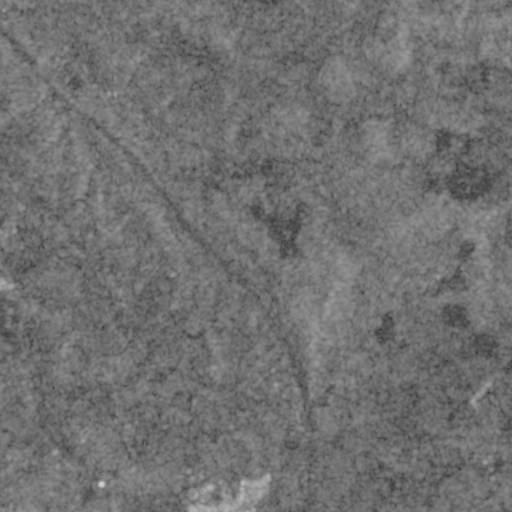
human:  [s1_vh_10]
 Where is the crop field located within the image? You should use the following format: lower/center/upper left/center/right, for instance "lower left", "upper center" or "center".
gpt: The crop field is located in the center right of the image.
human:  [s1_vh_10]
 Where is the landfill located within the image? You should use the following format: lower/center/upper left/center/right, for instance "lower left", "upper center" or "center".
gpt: The landfill is located in the lower right of the image.
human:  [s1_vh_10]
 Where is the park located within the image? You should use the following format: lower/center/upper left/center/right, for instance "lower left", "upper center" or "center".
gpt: The park is located in the center left of the image.
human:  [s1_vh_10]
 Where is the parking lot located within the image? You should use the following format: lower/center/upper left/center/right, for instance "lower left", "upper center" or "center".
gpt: The parking lot is located in the center left of the image.
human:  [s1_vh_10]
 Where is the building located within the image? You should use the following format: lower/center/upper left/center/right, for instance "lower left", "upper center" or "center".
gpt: There is no building in the image.

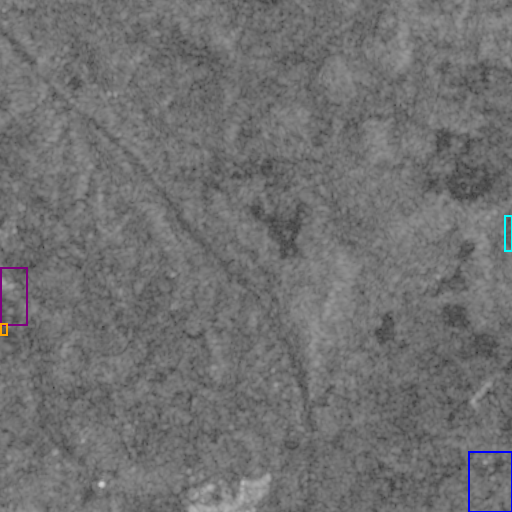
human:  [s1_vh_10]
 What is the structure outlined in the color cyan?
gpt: The structure outlined in cyan is a crop field.
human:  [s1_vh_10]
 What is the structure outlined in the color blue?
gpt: The structure outlined in blue is a landfill.
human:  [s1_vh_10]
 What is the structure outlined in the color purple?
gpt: The structure outlined in purple is a park.
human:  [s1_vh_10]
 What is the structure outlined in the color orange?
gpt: The structure outlined in orange is a parking lot.
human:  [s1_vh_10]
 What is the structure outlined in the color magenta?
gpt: There is no magenta outline.